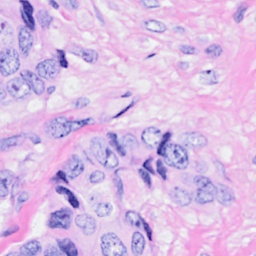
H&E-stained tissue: Breast